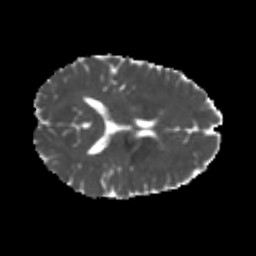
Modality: MD
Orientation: axial
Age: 26
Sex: female
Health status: healthy
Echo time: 0.074 s